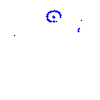
Particle: proton